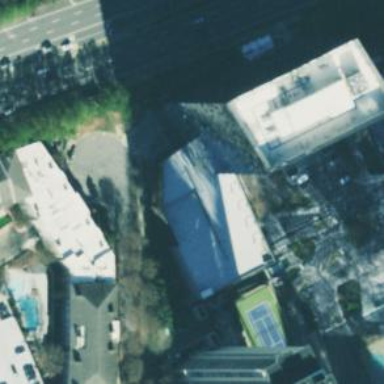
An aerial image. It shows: Multi-storey parking building.